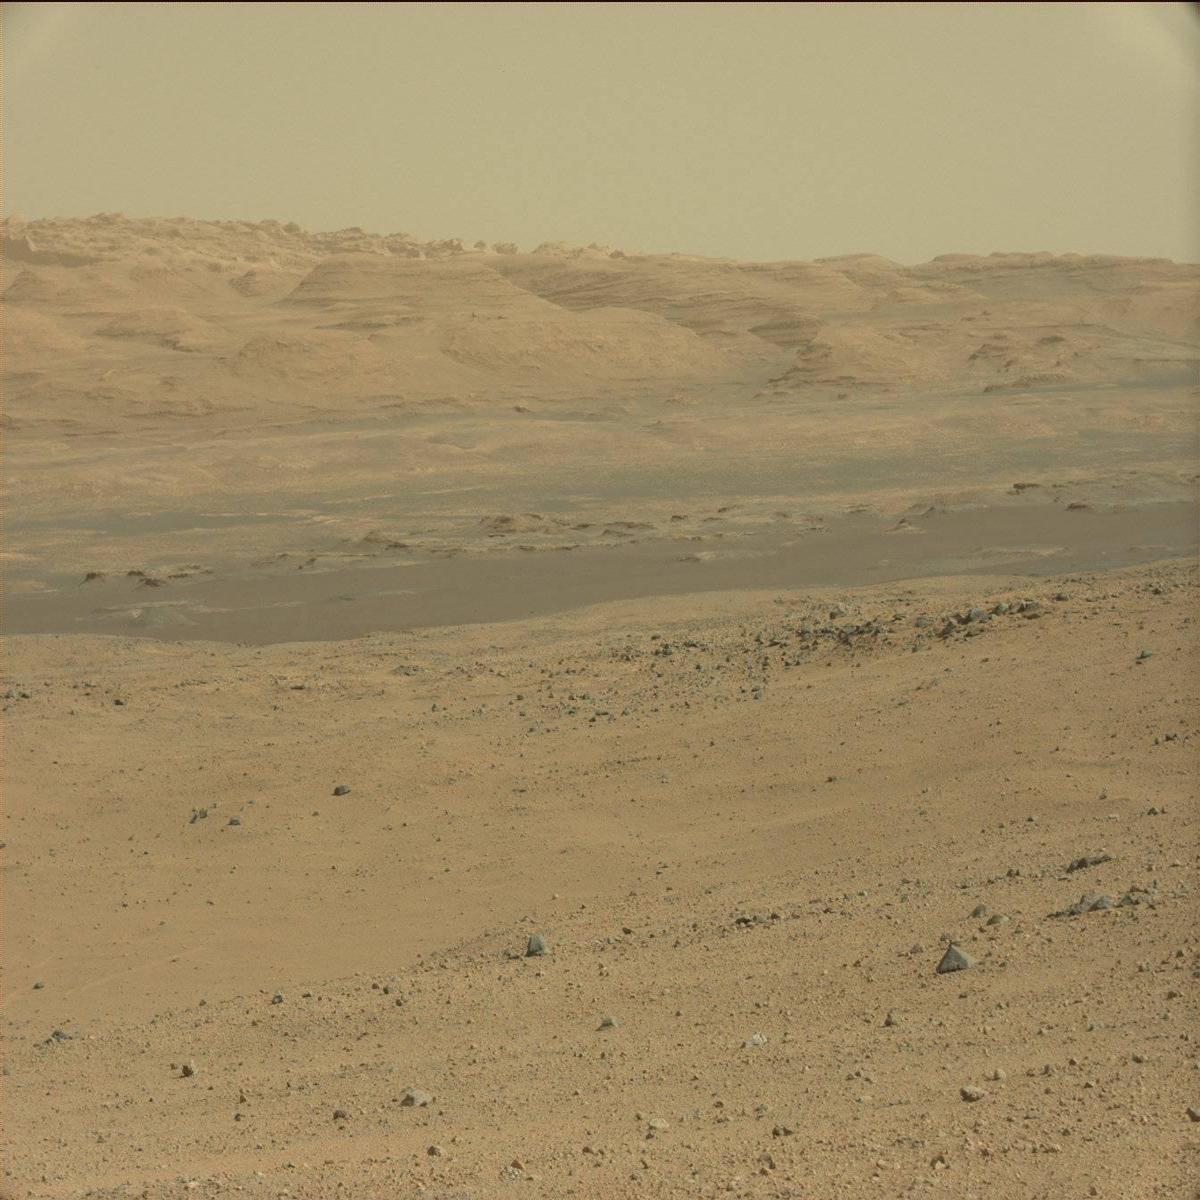
Terrain classes present: Bedrock, Ridge, Sand / Soil, Sky